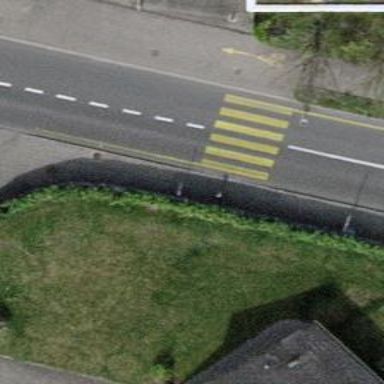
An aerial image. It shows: Uncontrolled zebra crossing on the road.